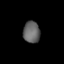
Tissue: lung
Cell type: Others
Senescence score: 0.6594
Nuclear area (px): 356
Mean DAPI intensity: 98.753